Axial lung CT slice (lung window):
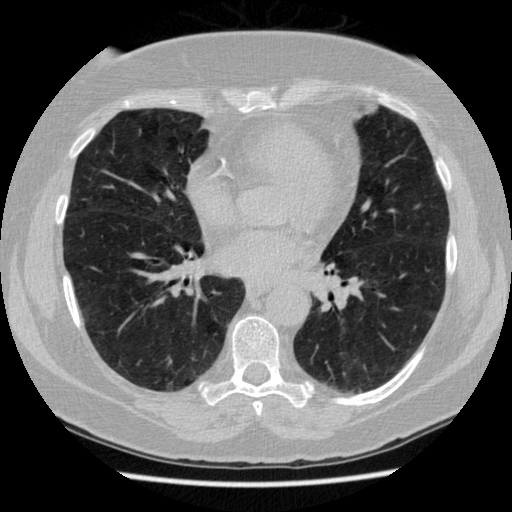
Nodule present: no